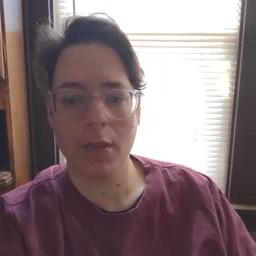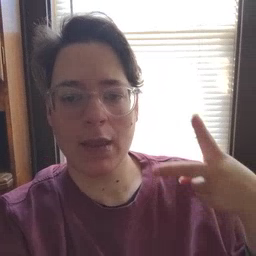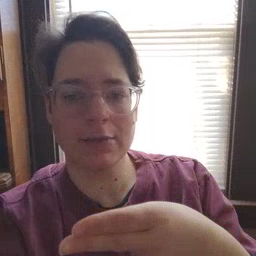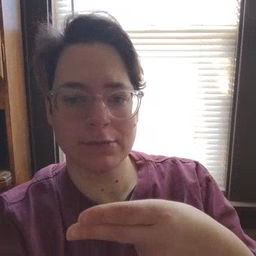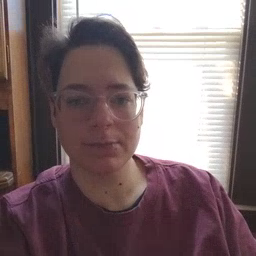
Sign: cut